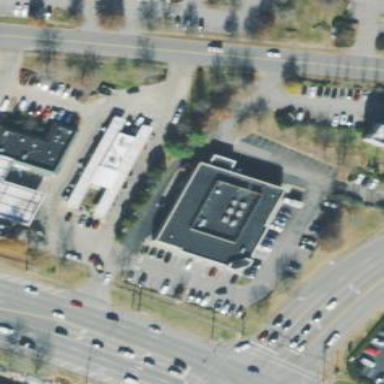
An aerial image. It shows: Commercial building.